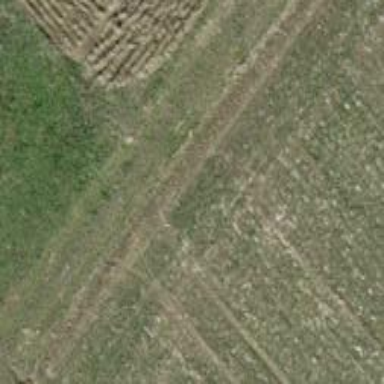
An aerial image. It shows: Track with grade5 tracktype.